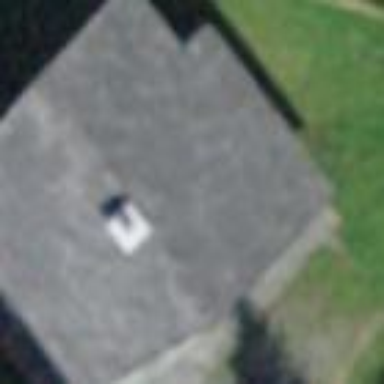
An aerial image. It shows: Simple and straightforward house.